Question: I would like to have a regex which matches the string with NO whitespace(s) at the beginning. But the string containing whitespace(s) in the middle CAN match. So far i have tried below
'''
[^-\s][a-zA-Z0-9-_\s]+$
'''

<URL>
Above is not allowing whitespace(s) at the beginning, but also not allowing in the middle/end of the string. Please help me.
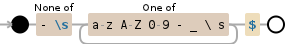
Answer: In your 2nd character class, '\s' will match '\' and 's', and not '\s'. Thus it doesn't matches a whitespace. You should use just '\s' there. Also, move the hyphen towards the end, else it will create unintentional range in character class:
'''
^[^-\s][a-zA-Z0-9_\s-]+$
'''